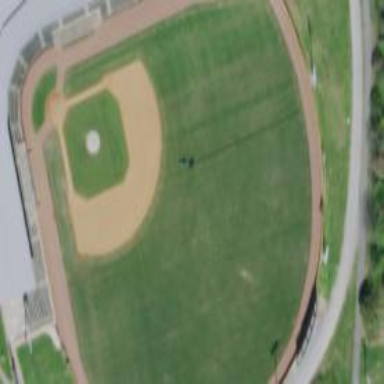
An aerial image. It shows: Stadium used for baseball.